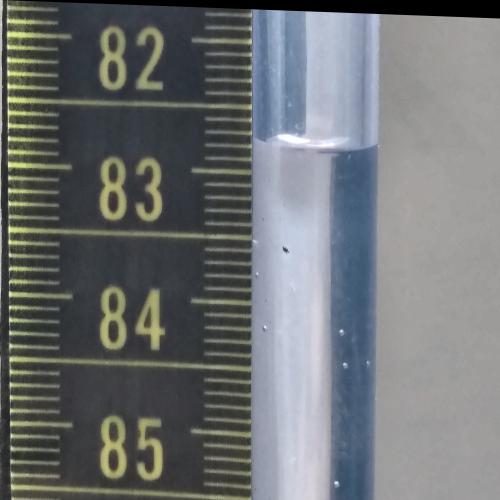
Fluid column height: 82.8 cm